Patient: sex F, age 54
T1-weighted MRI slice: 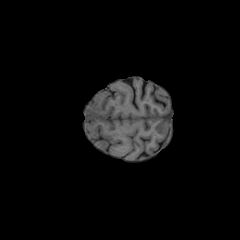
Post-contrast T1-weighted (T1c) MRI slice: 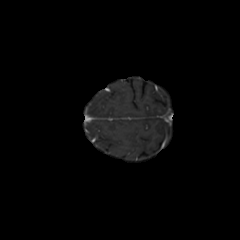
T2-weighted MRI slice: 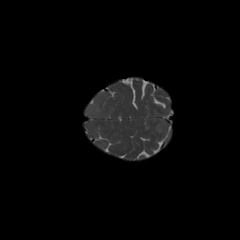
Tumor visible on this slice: no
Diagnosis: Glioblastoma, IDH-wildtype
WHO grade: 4